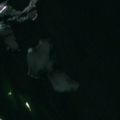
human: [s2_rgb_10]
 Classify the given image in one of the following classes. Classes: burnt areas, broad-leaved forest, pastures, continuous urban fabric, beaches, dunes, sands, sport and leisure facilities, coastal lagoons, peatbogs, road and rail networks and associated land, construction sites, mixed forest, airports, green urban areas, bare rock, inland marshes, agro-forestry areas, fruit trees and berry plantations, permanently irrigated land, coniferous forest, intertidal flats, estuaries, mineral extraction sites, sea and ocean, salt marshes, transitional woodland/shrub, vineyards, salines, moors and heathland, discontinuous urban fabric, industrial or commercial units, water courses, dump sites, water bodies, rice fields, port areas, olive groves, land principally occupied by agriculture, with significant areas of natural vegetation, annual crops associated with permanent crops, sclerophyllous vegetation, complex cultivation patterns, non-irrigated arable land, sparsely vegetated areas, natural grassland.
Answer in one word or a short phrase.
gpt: sea and ocean